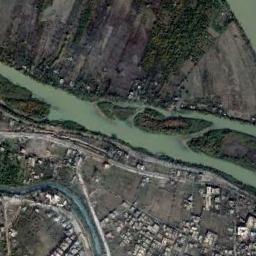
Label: river